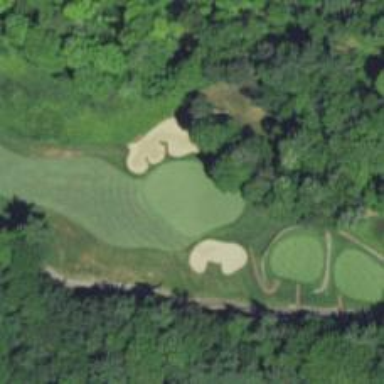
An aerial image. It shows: View of golf hole.